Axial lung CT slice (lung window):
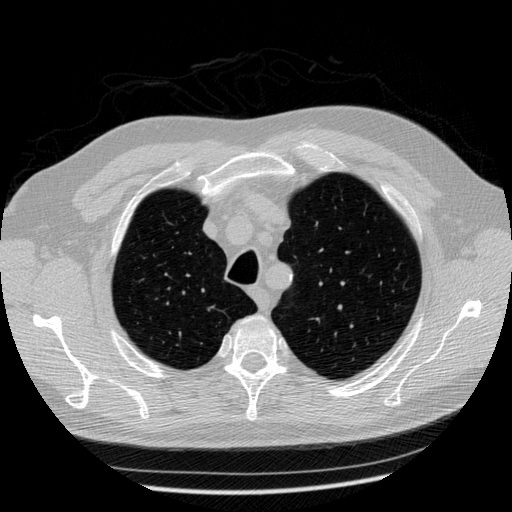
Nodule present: no